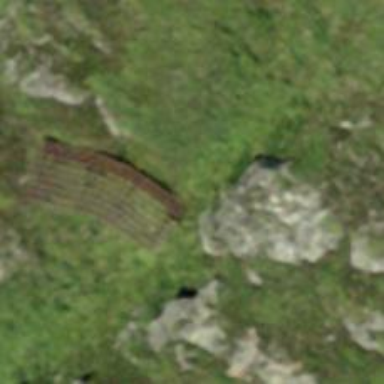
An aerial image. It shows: Man-made structure for avalanche protection.